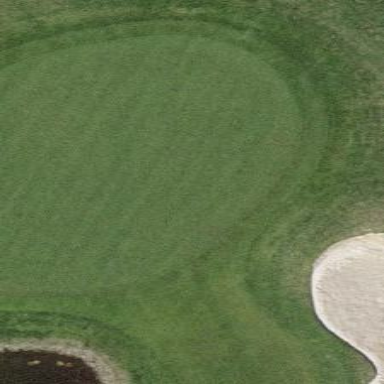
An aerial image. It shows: Golf green or pitch for the sport of golf.